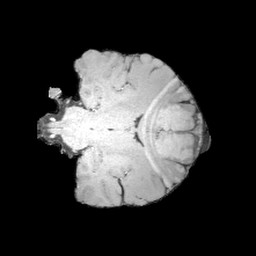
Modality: MP2RAGE
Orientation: coronal